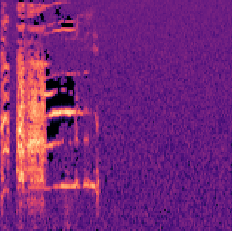
Sound class: Rooster